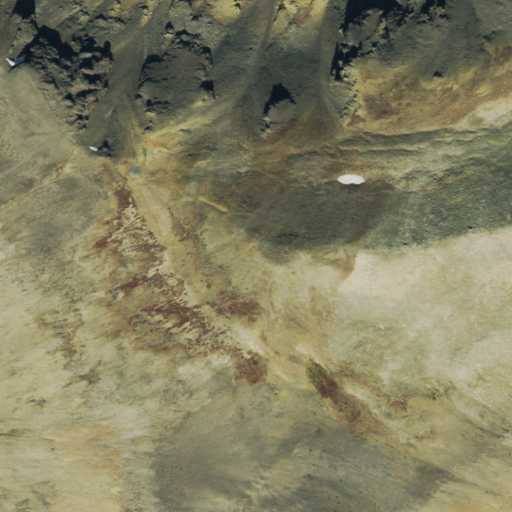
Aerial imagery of mountain in Colorado named West Dyer Mountain containing barren land, grassland, snow, and shrub